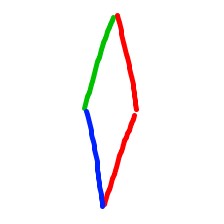
Shape: rhombus